Field crop: tomato
Growth stage: 1
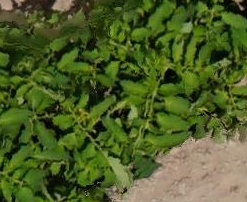
Species: tomato